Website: slack
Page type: billing-address
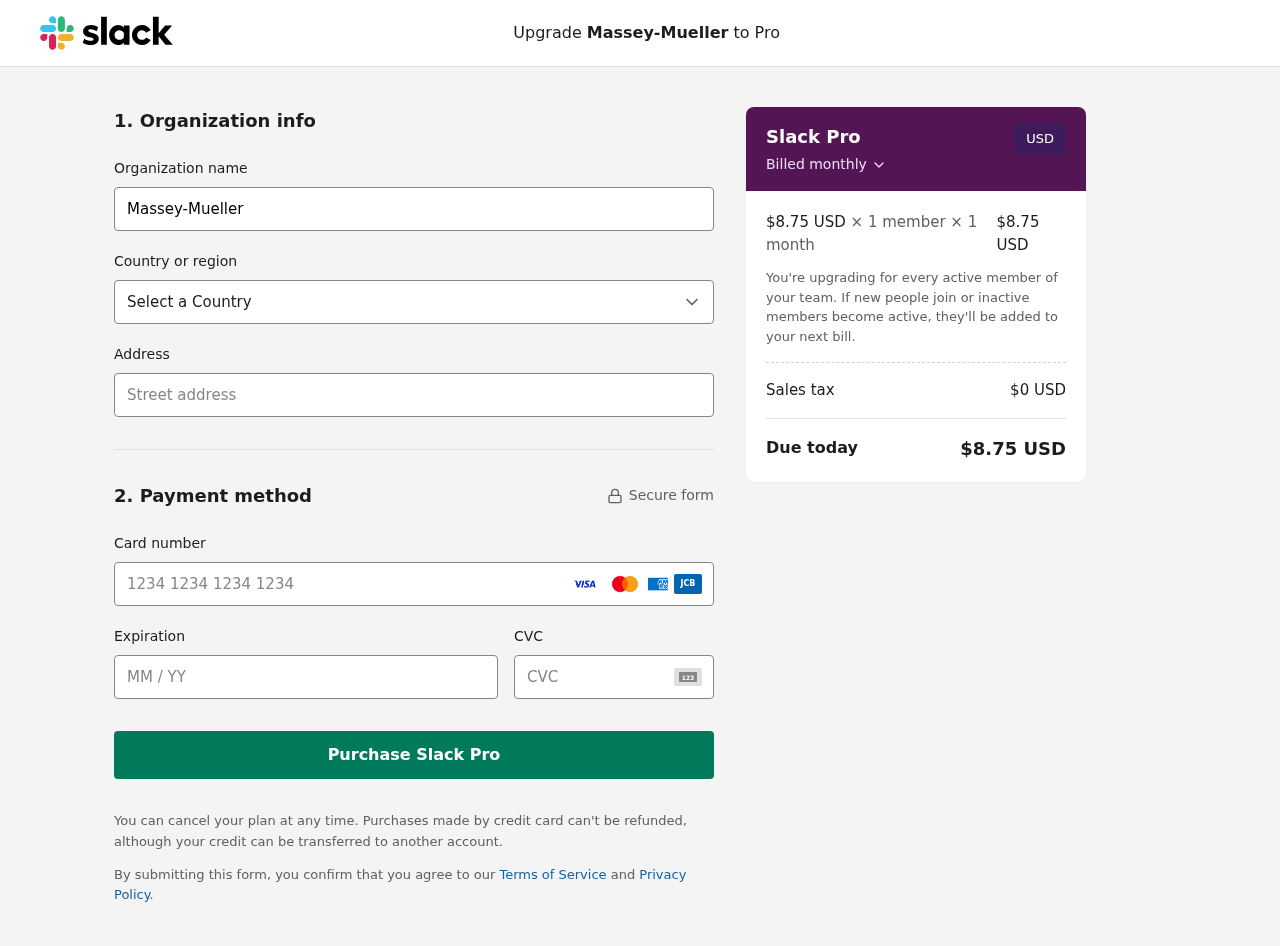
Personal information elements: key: PII_CARD_CVV
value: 757
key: PII_CARD_EXPIRY
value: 09/27
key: PII_CARD_NUMBER
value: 6011 6314 8234 8808
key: PII_COMPANY
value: Massey-Mueller
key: PII_COUNTRY
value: United States
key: PII_STREET
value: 2535 Mckenzie Ports
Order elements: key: ORDER_PRICE_PER_MEMBER
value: $8.75 USD
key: ORDER_MEMBER_COUNT
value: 1
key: ORDER_MONTH_COUNT
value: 1
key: ORDER_SUBTOTAL
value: $8.75 USD
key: ORDER_TAX
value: $0
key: ORDER_TOTAL
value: $8.75 USD